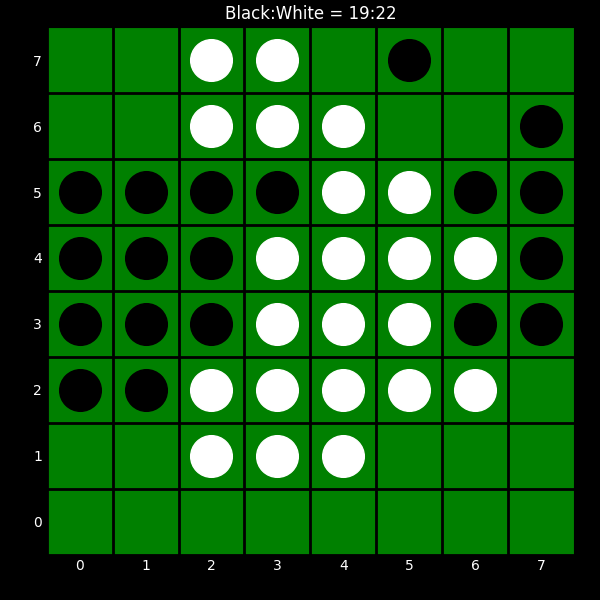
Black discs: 19
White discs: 22